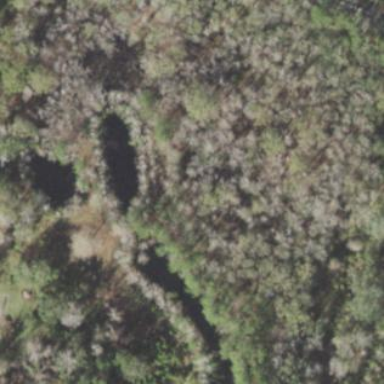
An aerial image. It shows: Swamp in wetland area.